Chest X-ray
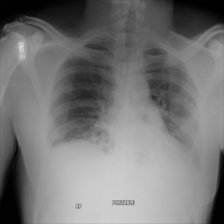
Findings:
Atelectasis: negative
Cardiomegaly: negative
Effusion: negative
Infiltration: negative
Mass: negative
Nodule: negative
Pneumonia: negative
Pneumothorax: negative
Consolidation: negative
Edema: negative
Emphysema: negative
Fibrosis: negative
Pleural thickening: negative
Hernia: negative